Question: I am having a issue when trying to publish a web project in visual studio. normally I just publish to a folder on my computer but now when I go to do that I only have options for azure.
does anyone know whats going wrong or how to fix this??
Thanks

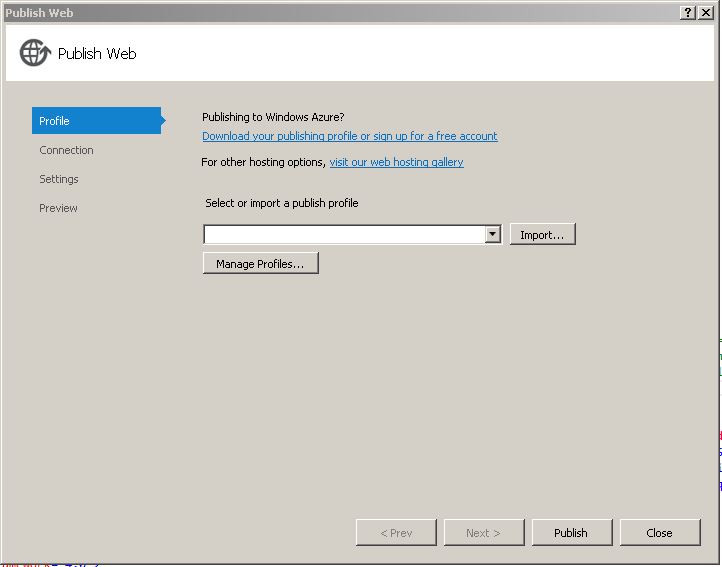
Answer: You have to select 'New...' from the 'Select or Import a publish profile' dropdown:

After that you will be prompted to enter a name for the profile. Put in a name such as "local".
Then for that profile you can select to publish to the filesystem:

The next time you publish, you can just choose the same profile.